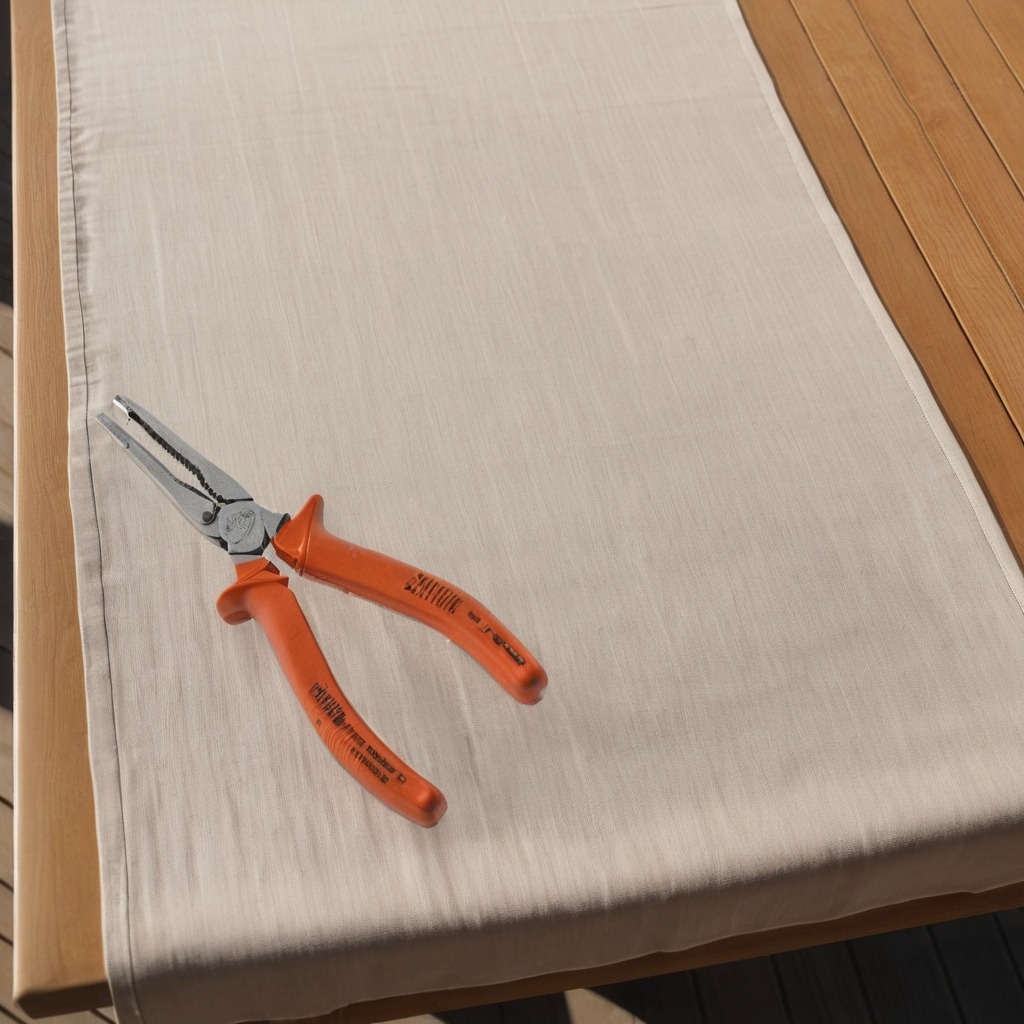
A plier lying on the wooden table in an outdoor workshop.